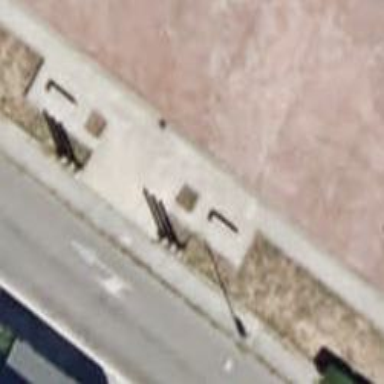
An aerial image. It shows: Bench.